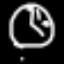
Label: clock